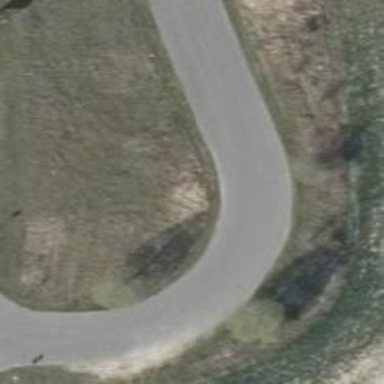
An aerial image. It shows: Asphalt service road.